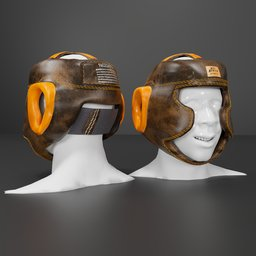
Label: tools